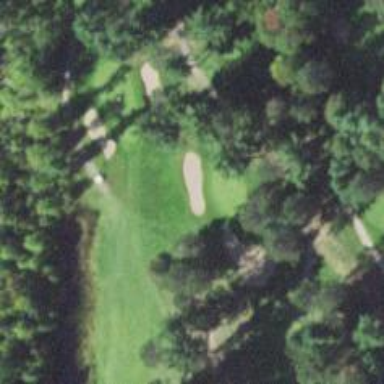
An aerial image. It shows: View of golf hole.